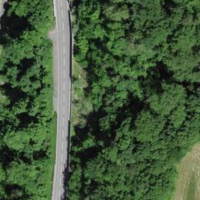
EUNIS habitat code: 44
Species observed at this site:
Stachys recta
Campanula trachelium
Filipendula ulmaria